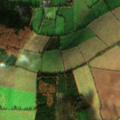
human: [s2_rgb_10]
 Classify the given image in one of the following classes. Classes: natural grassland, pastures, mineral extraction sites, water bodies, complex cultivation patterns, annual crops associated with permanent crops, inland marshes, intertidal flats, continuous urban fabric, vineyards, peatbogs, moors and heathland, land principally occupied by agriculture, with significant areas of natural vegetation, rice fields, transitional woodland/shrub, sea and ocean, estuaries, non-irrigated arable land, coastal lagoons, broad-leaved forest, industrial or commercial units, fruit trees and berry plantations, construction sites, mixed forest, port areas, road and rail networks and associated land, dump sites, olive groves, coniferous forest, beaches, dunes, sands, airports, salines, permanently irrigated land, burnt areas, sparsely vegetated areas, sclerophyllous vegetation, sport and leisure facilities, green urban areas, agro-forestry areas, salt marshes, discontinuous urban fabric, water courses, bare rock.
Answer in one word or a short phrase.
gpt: non-irrigated arable land, pastures, coniferous forest